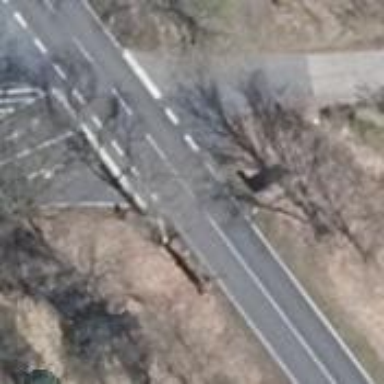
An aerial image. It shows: Primary road with asphalt surface.